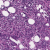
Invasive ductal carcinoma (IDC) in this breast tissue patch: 1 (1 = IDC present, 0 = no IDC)